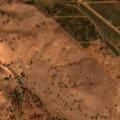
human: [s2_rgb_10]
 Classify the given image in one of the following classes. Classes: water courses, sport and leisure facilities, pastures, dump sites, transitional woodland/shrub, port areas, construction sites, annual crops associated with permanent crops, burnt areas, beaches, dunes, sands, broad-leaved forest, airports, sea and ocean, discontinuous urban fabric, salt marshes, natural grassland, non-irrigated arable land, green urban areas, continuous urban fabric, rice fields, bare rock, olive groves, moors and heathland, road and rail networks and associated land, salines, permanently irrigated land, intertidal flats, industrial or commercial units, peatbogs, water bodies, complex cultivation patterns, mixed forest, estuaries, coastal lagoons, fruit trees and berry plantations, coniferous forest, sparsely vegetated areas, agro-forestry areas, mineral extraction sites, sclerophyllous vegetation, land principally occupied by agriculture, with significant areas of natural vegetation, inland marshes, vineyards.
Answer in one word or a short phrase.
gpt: non-irrigated arable land, olive groves, agro-forestry areas